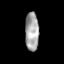
Tissue: lung
Cell type: Endothelial cells
Senescence score: 0.2237
Nuclear area (px): 522
Mean DAPI intensity: 163.757